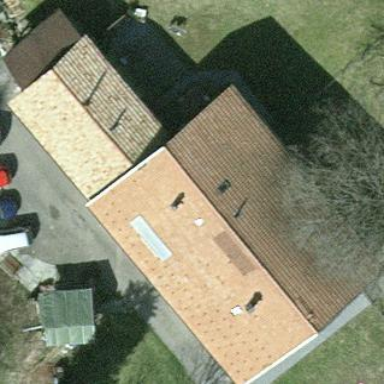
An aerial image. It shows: Building with gabled roof.